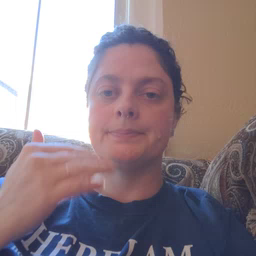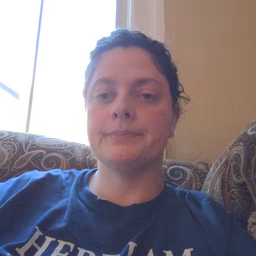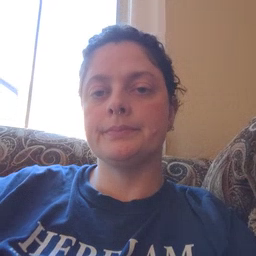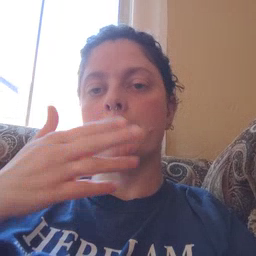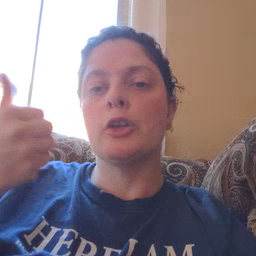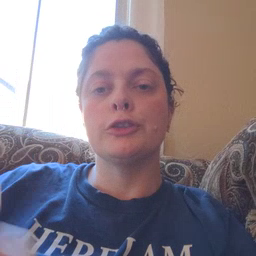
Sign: better